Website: apple
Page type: cart
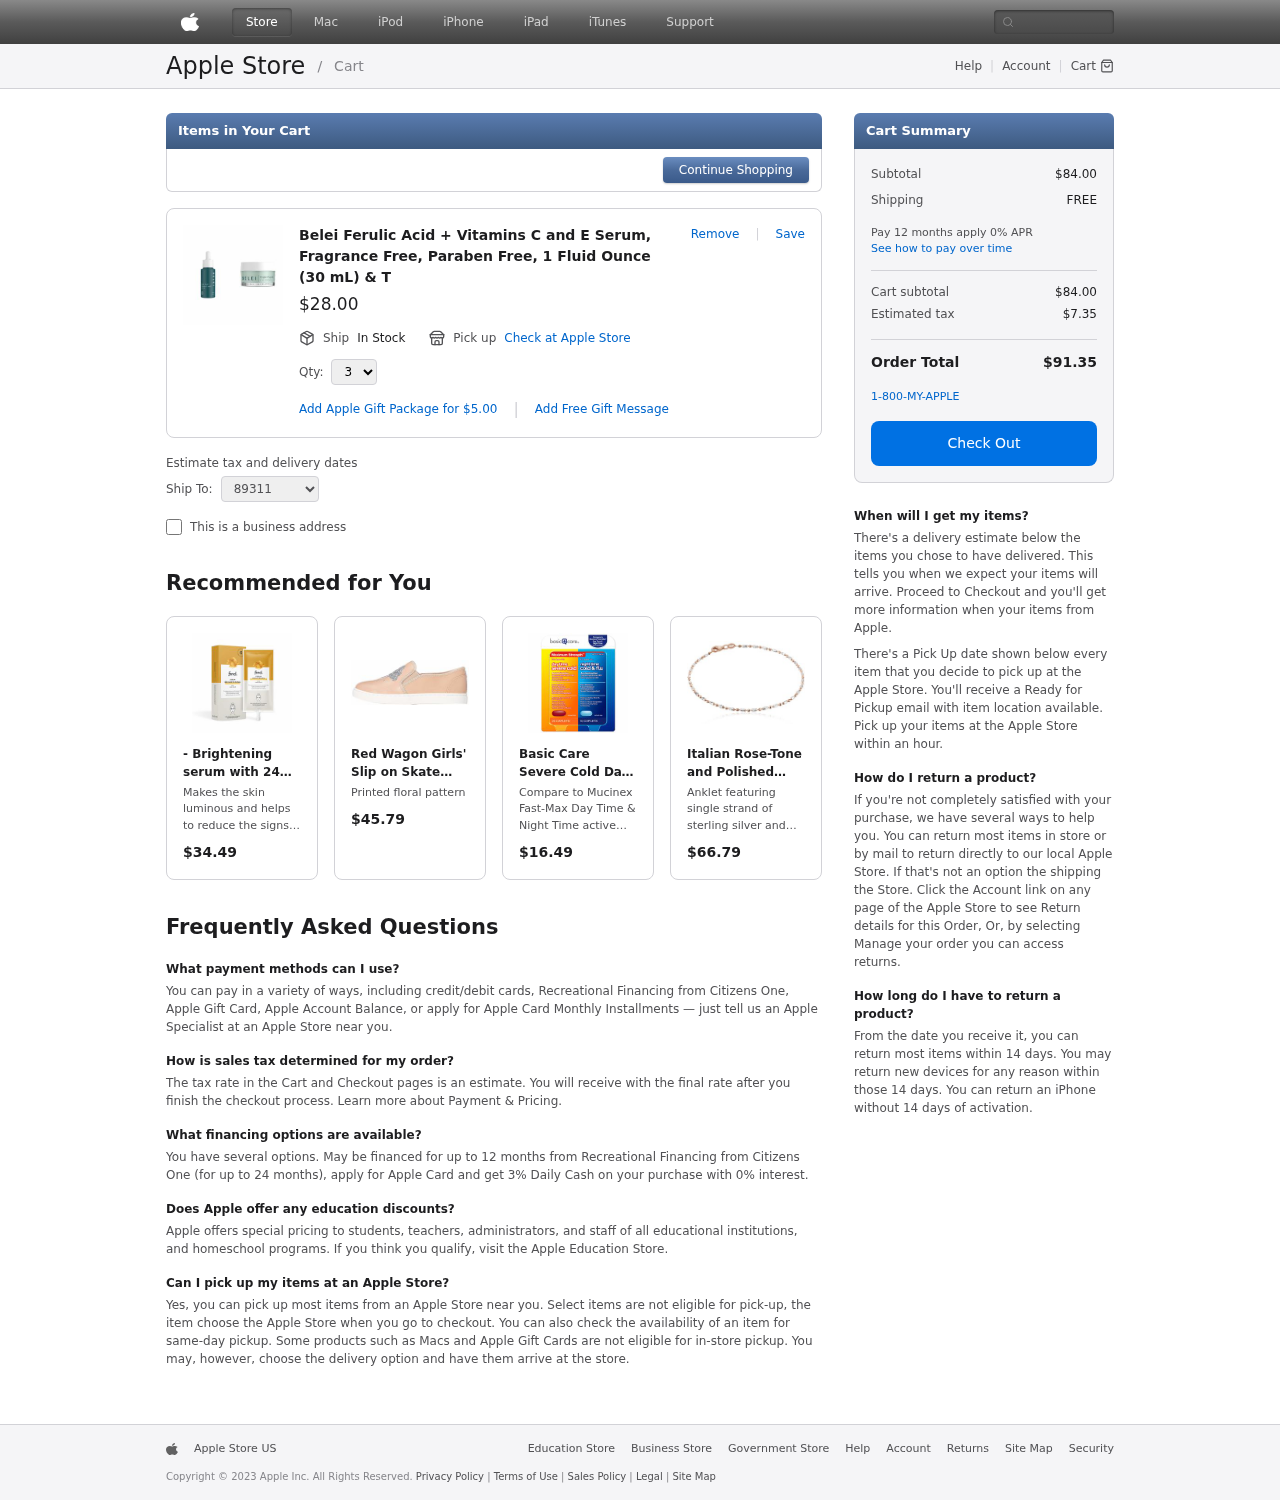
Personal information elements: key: PII_POSTCODE
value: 89311
Product elements: key: PRODUCT1_NAME
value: Belei Ferulic Acid + Vitamins C and E Serum, Fragrance Free, Paraben Free, 1 Fluid Ounce (30 mL) & T
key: PRODUCT1_PRICE
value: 28
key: PRODUCT1_QUANTITY
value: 3
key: PRODUCT2_DESC
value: Makes the skin luminous and helps to reduce the signs of ageing
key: PRODUCT2_NAME
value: - Brightening serum with 24K gold - 6 Pockets x 15 ml
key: PRODUCT2_PRICE
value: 34.49
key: PRODUCT3_DESC
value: Printed floral pattern
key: PRODUCT3_NAME
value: Red Wagon Girls' Slip on Skate Low-Top Sneakers, Beige Nude, 10.5
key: PRODUCT3_PRICE
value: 45.79
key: PRODUCT4_DESC
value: Compare to Mucinex Fast-Max Day Time & Night Time active ingredients
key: PRODUCT4_NAME
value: Basic Care Severe Cold Day Time and Cold & Flu Night Time Caplets Combo Pack, Compare & Save, 30 Cou
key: PRODUCT4_PRICE
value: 16.49
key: PRODUCT5_DESC
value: Anklet featuring single strand of sterling silver and rose gold-tone beads in faceted round and oval silhouettes
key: PRODUCT5_NAME
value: Italian Rose-Tone and Polished Sterling Silver Mezzaluna Chain Anklet, 9"
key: PRODUCT5_PRICE
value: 66.79
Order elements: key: ORDER_SUBTOTAL
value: $84.00
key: ORDER_SHIPPING_COST
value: FREE
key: ORDER_SUBTOTAL2
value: $84.00
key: ORDER_TAX
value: $7.35
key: ORDER_TOTAL
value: $91.35